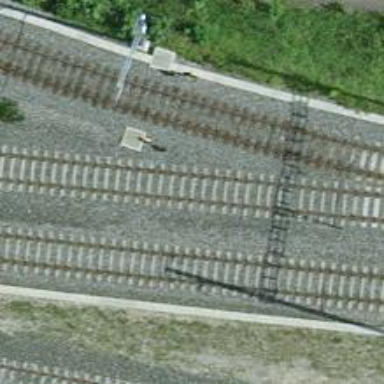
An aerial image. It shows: Single-track railway with electrified contact lines.